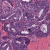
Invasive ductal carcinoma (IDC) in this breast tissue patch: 1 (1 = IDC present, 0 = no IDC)